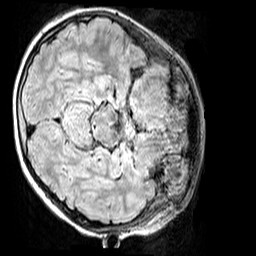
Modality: FLAIR
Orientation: axial
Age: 9
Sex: female
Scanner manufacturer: siemens
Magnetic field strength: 3 T
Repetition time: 5 s
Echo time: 0.388 s